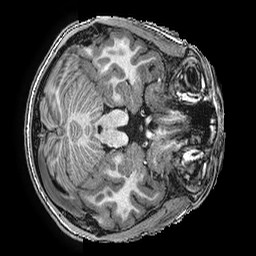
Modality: T1w
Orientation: axial
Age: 15
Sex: male
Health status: ill
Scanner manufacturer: ge
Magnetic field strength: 3 T
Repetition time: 0.0077 s
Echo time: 0.003436 s